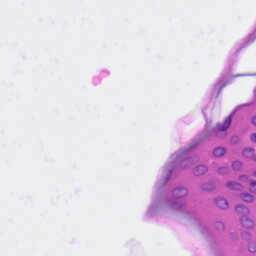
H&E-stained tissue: Skin